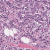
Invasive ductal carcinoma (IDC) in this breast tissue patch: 1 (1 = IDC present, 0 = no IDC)